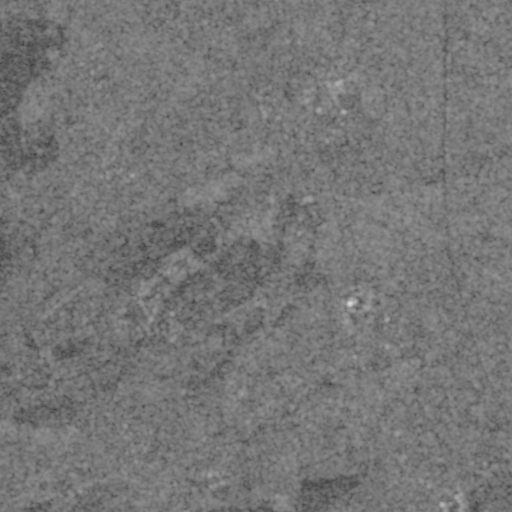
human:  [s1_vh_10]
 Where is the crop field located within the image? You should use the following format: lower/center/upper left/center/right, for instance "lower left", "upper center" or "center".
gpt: The crop field is located in the center of the image.
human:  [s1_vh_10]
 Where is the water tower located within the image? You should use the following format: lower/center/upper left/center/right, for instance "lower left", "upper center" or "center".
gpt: The water tower is located in the lower right of the image.
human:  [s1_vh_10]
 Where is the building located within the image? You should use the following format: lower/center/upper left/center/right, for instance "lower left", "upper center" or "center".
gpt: There is no building in the image.

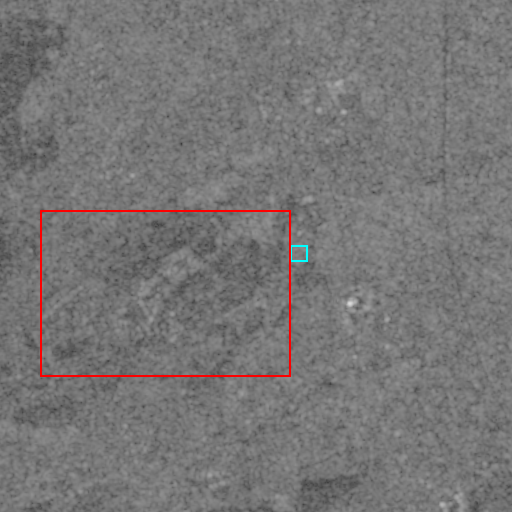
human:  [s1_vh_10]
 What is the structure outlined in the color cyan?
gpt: The structure outlined in cyan is a crop field.
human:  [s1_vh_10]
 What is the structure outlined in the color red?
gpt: The structure outlined in red is a quarry.
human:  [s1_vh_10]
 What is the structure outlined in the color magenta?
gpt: There is no magenta outline.